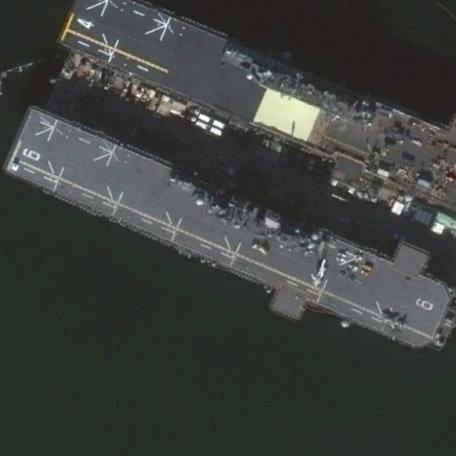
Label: assault